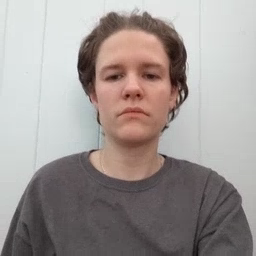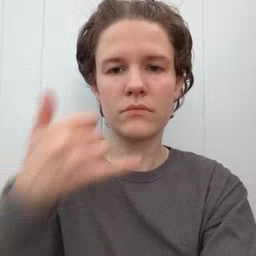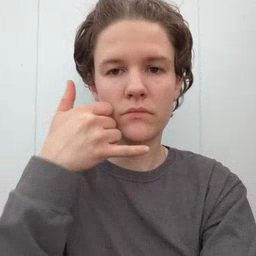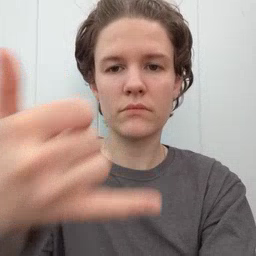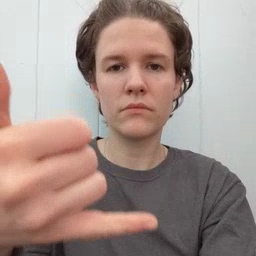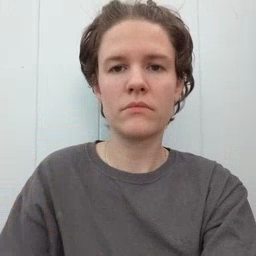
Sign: callonphone